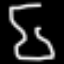
Label: hourglass